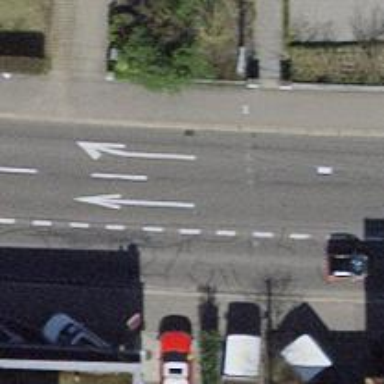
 and both sides have separate sidewalks."